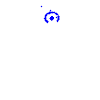
Particle: proton